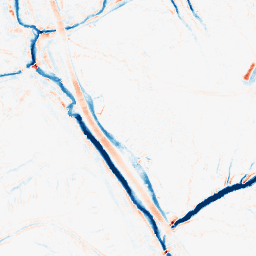
Category: morphological
Decomposition family: morphological
Decomposition parameters: operation: average
size: 5
Upsampling method: quintic
Upsampling parameters: scale: 2
Upsampling scale: 2